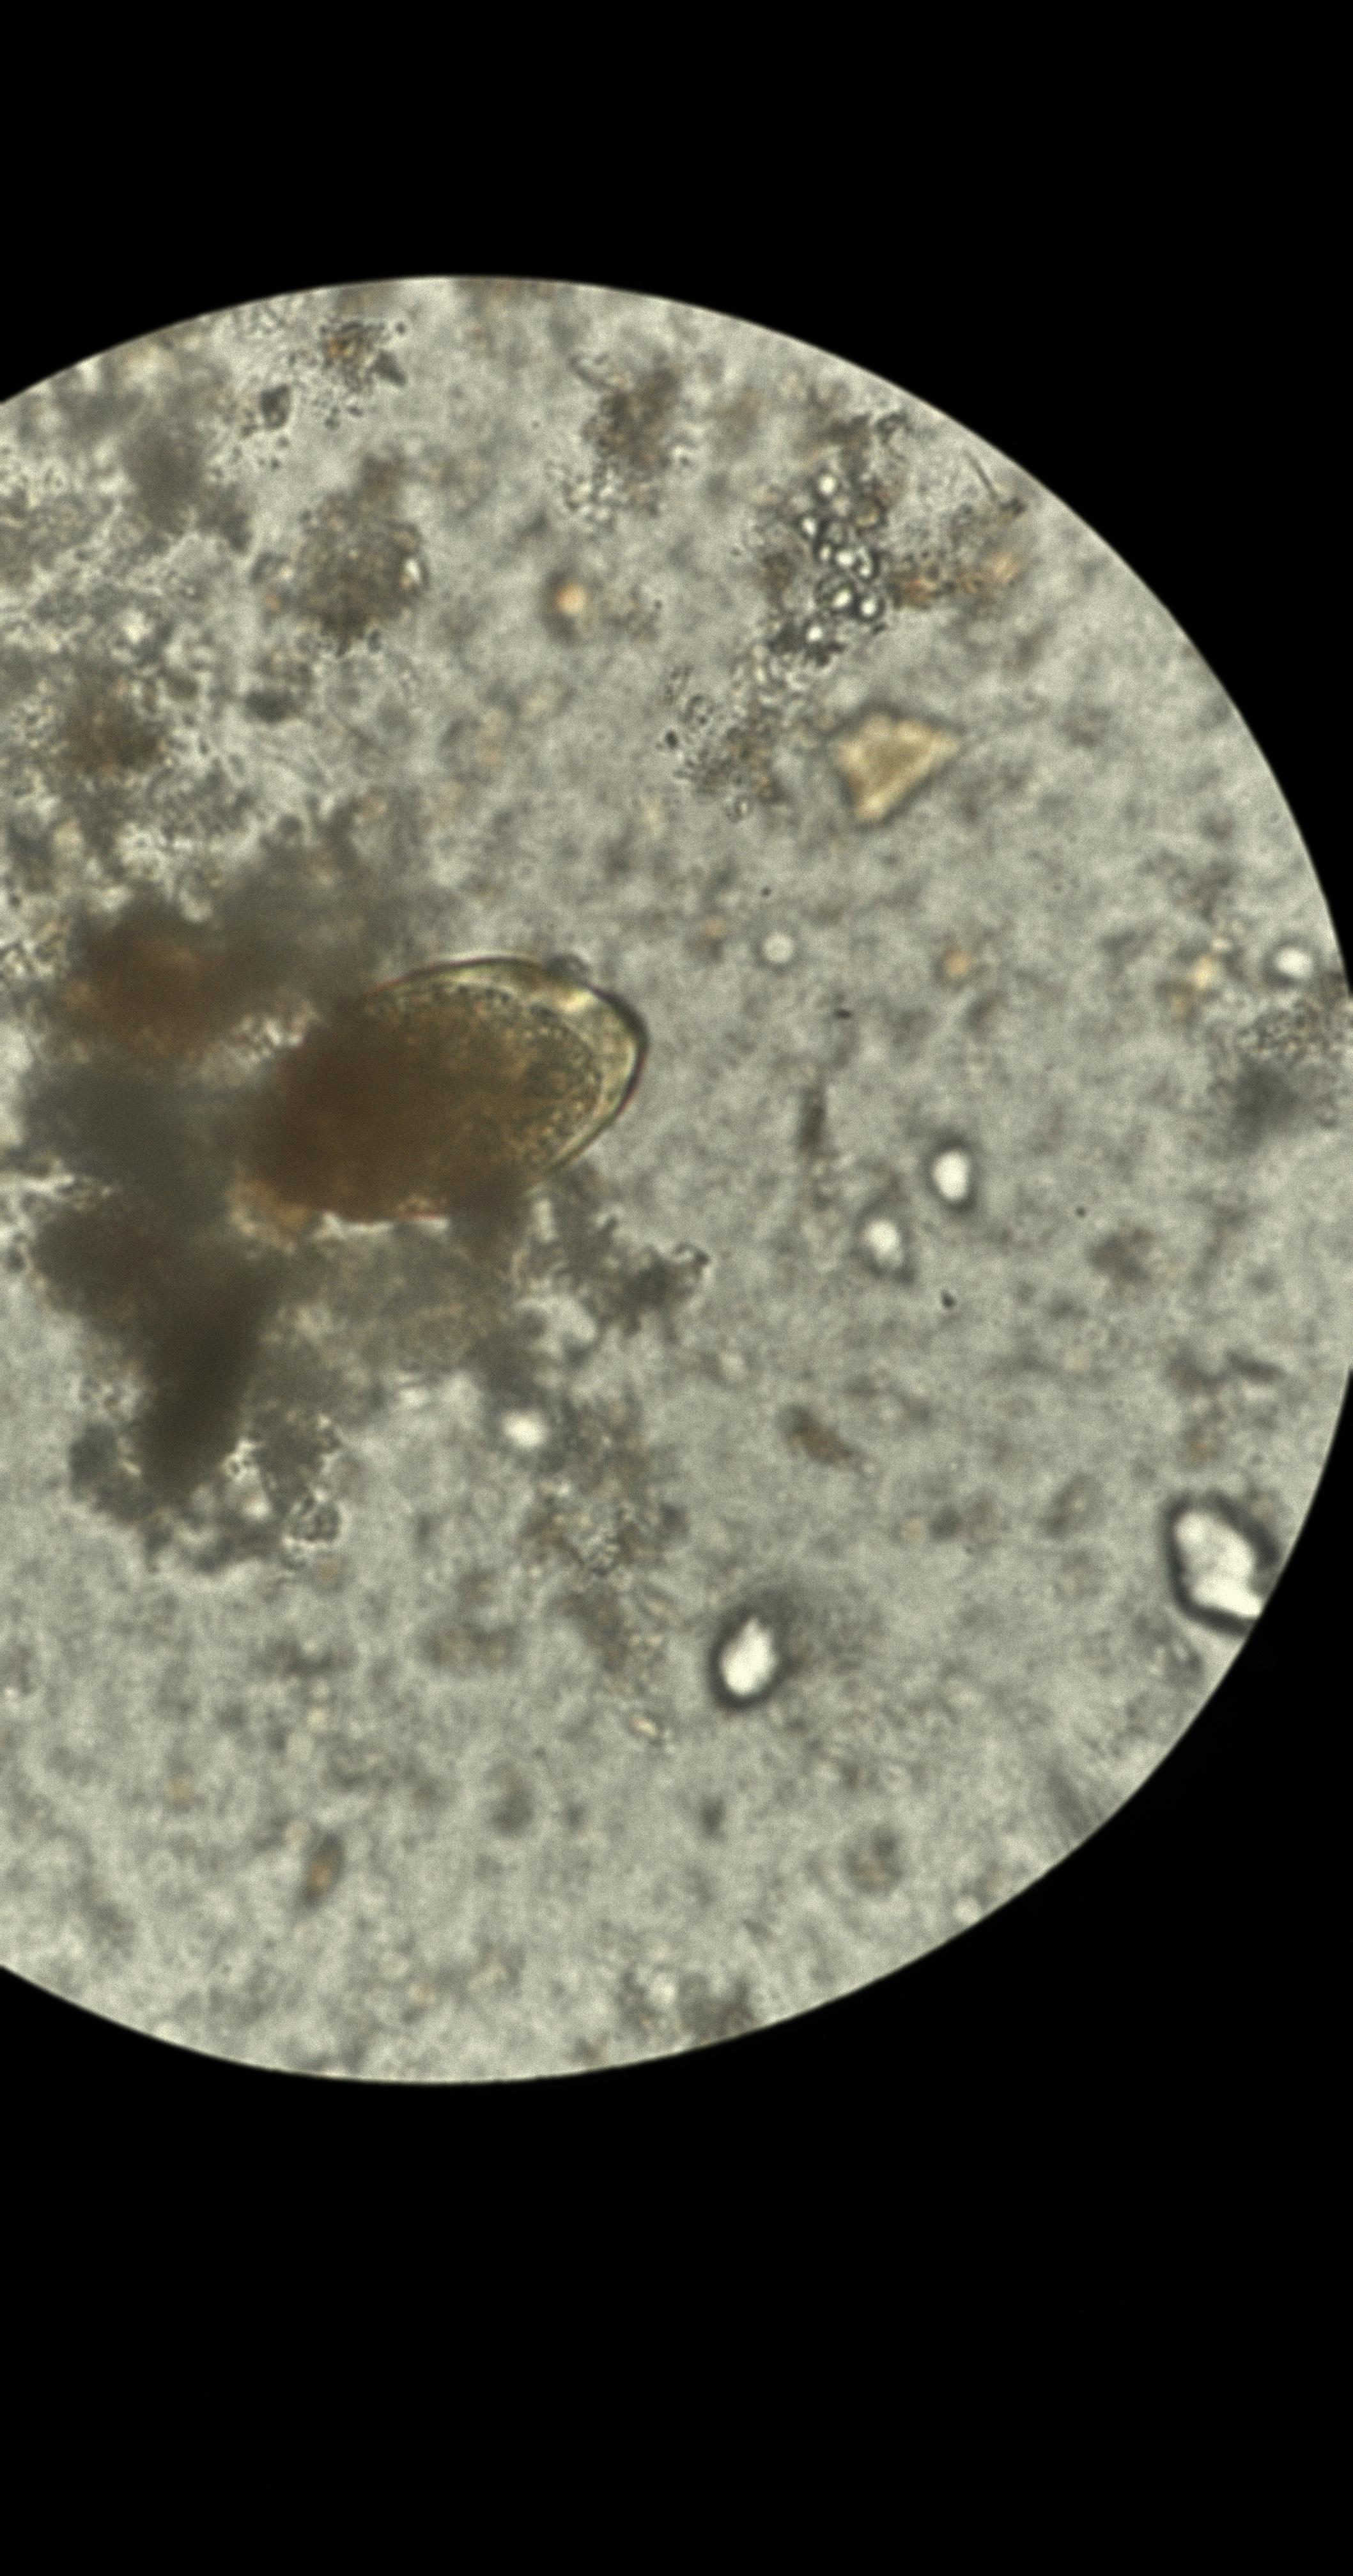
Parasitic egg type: Fasciolopsis buski